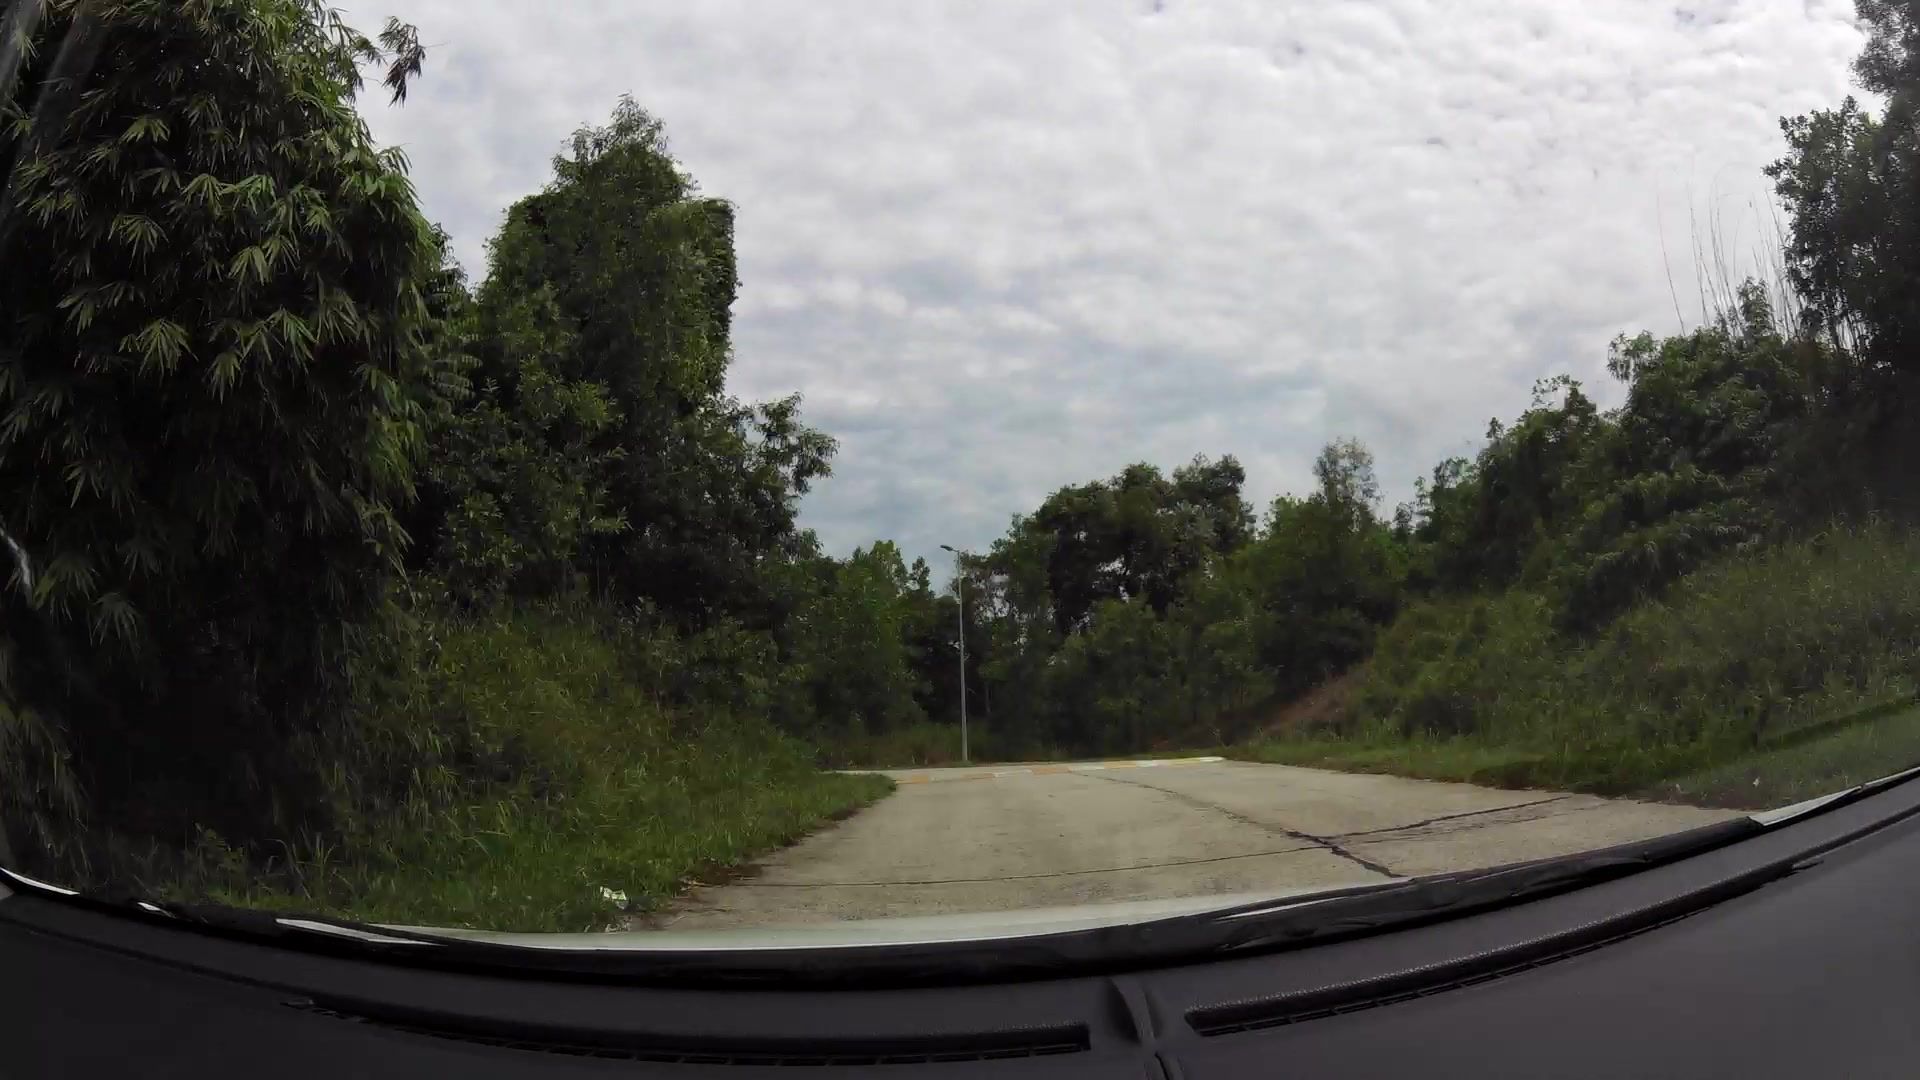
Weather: cloudy
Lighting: day
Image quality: slightly poor
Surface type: driving surface
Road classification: unclassified
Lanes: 2
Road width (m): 7.0
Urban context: suburban or peri-urban
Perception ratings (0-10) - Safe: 1.61, Lively: 3.49, Beautiful: 2.89, Boring: 3.09, Depressing: 2.31, Wealthy: 5.14